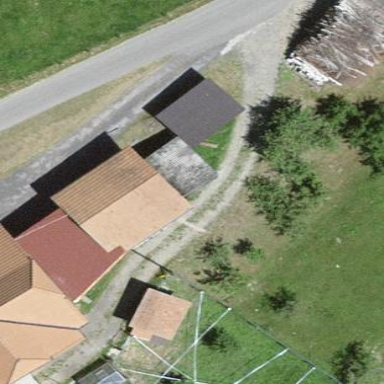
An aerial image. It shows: Rural barn.